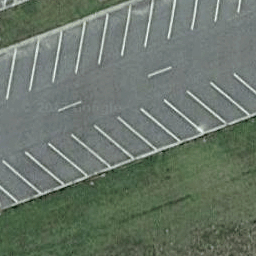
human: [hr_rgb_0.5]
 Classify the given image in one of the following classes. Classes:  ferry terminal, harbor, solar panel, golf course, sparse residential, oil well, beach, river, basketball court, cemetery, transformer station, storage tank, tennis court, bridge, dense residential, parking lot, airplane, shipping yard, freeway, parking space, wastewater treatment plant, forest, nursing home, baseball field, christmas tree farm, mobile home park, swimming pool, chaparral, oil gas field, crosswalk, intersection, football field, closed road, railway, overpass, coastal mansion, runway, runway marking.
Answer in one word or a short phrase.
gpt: parking space